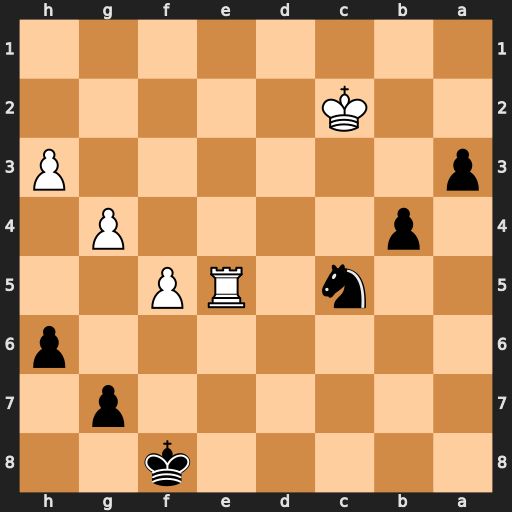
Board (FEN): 5k2/6p1/7p/2n1RP2/1p4P1/p6P/2K5/8
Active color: b
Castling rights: -
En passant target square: -
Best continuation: a2 Re1 b3+